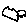
Label: cat